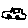
Label: car